Current action and preconditions to check: trajectory_clear

Your task: For each precondition in the list above, predict whether it will hold at this action.

Consider the current scene as observed from the mobile robot's camera, and analyze the predicted future states of all dynamic agents (e.g., people, animals, vehicles, or any moving entities) within the NEXT SECOND.

IMPORTANT: Only answer "very likely" if you are absolutely certain—based on strong, clear evidence—that a dynamic agent will violate the precondition in the predicted future state. Do NOT answer "very likely" for unlikely, ambiguous, or low-probability risks.

Ask yourself for each precondition: Is there a high probability, with clear and convincing evidence, that the predicted future states of any dynamic agent will interfere with the predicted future state of the currently executing action within the NEXT SECOND, causing that precondition to fail?

Assess the risk level based on these predictions. Use "likely" or "very likely" if motions create a clear risk of interference.

Use "neutral" or "improbable" if agents are nearby but their predicted paths are clearly diverging or non-conflicting.

Failure Risk Categories: "very improbable", "improbable", "neutral", "likely", "very likely"

Answer Format: Output ONLY the probability_of_failure value from these categories: "very improbable", "improbable", "neutral", "likely", "very likely"

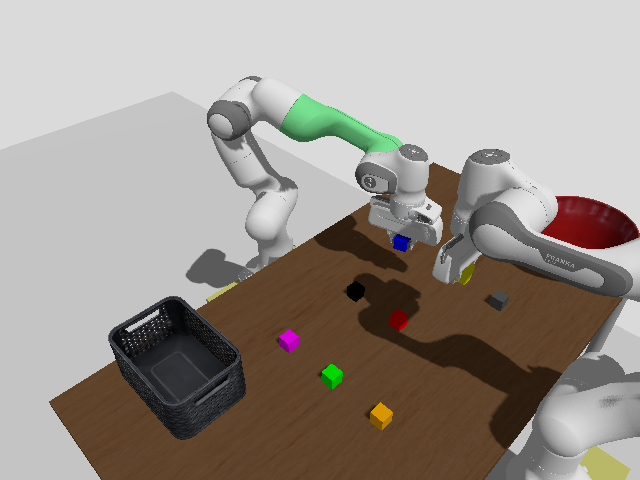

Answer: improbable